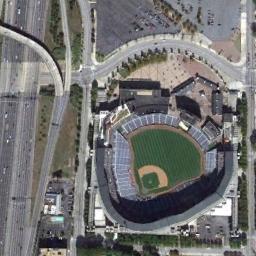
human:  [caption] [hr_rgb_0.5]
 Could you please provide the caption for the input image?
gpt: Fan-shaped stadium next to the building and the road .

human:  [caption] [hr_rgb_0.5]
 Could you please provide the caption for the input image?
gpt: This stadium is a baseball field .

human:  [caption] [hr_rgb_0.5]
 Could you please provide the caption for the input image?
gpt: The stadium is on the bare land next to some roads .

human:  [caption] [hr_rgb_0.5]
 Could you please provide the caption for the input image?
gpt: Numerous buildings are next to the stadium .

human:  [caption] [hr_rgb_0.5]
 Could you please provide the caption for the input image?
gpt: The stadium is beside a freeway .